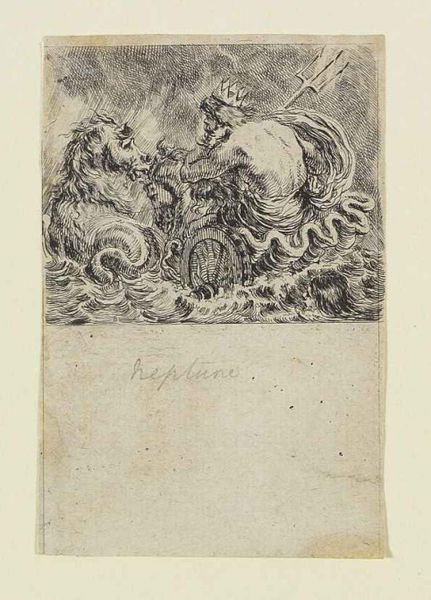
Titel: Jeu de la Mythologie - Neptuno
Künstler: Stefano della Bella
Standort: Karlsruhe
Institution: Staatliche Kunsthalle Karlsruhe
Schlagwörter: dunkel, feder, gott, himmel, kampf, kopf, mann, meer, umhang, wasser, weiß, wolken, see, grau, haar, rücken, schwarz, zeichnung, tier, tuch, bart, wind, haare, klassizismus, blatt, krone, schulter, pferd, pferde, räder, mähne, reiten, gischt, holzschnitt, schrift, welle, wellen, papier, zug, grafik, graphik, linien, kutsche, ziehen, rad, wagen, schaum, sturm, stürmisch, wogen, könig, kraft, deutsch, tiefe, ozean, alter, buch, schwimmen, druck, druckgraphik, schwarzweiss, druckgrafik, schraffur, radierung, stich, seite, text, buchstaben, dreispitz, mythologie, fahren, zacken, ross, blitz, zeus, böcklin, griechisch, sage, märchen, pferdekopf, löwe, muschel, speer, gottheit, streitwagen, kupferstich, stier, donner, nereiden, ungeheuer, gabel, klassisch, fahrt, monster, got, federzeichnung, zeichnng, spiess, meeresungeheuer, seemonster, seeungeheuer, seriendruck, muschelschale, neptun, wallend, dreizack, jakobsmuschel, kron, poseidon, zotteln, kreatur, meeresgott, seepferd, muschelwagen, seegott, winf, ungehäuer, meerespferd, 19. jahrhundert, radierng, neptune, könikg, druckgraphick, dreispiess, zack, durchpflügen, groll, kupidon, pposeidon, kreaturr